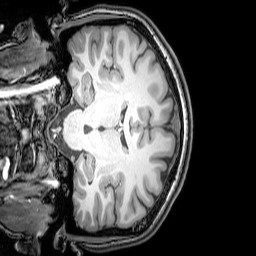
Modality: T1w
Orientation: coronal
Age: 20
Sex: female
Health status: healthy
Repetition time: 0.081 s
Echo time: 0.037 s